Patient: sex F, age 56
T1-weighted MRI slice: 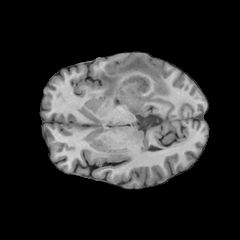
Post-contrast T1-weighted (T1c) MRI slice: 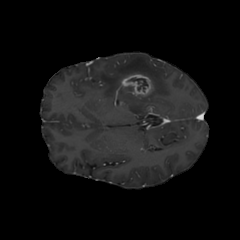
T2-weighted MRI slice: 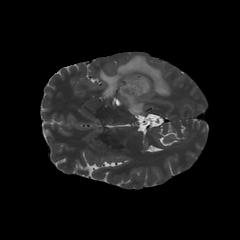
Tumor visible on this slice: yes
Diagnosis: Glioblastoma, IDH-wildtype
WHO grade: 4